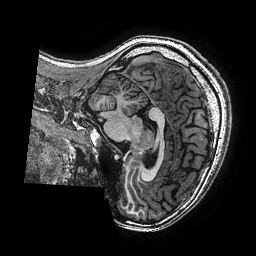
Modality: T1w
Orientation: sagittal
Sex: female
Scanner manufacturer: ge
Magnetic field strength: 3 T
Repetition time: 0.00766 s
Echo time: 0.003476 s